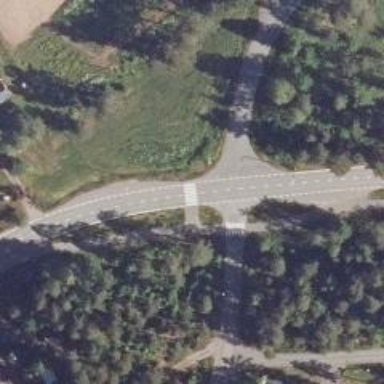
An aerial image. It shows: Cycleway.